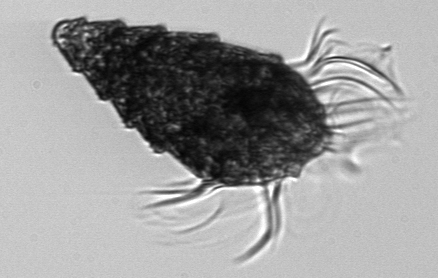
Label: Laboea_strobila